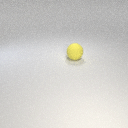
large yellow rubber sphere